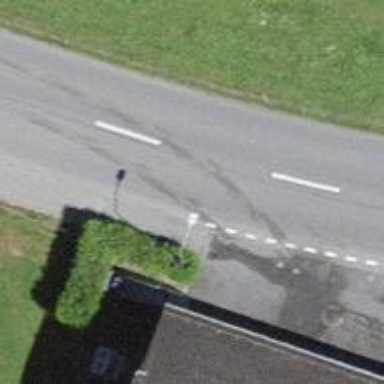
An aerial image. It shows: Secondary road with asphalt surface.